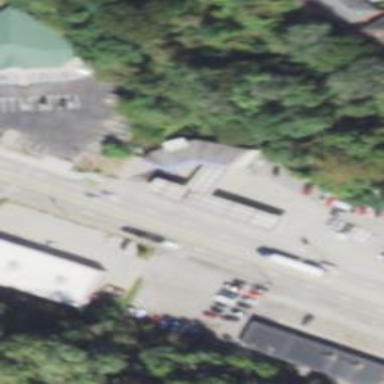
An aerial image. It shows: Convenience shop.